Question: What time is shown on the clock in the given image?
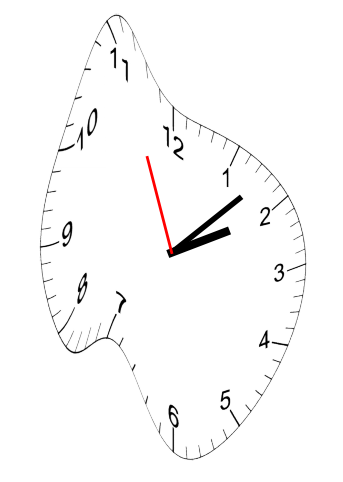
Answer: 02:07:56